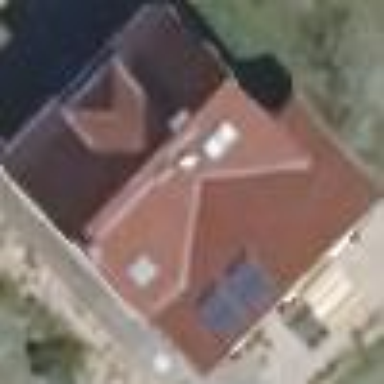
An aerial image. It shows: House with flat roof. The building has various parts.